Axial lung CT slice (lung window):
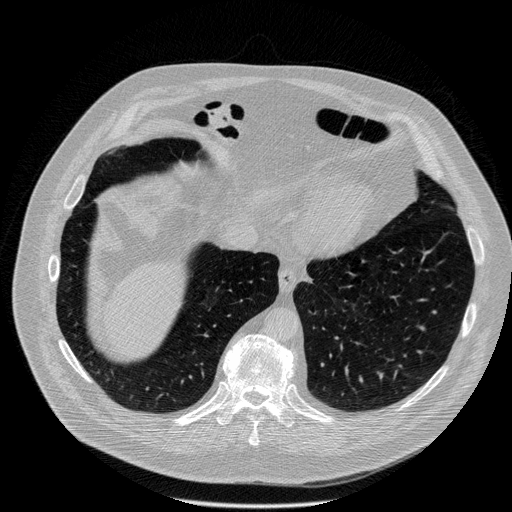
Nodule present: no